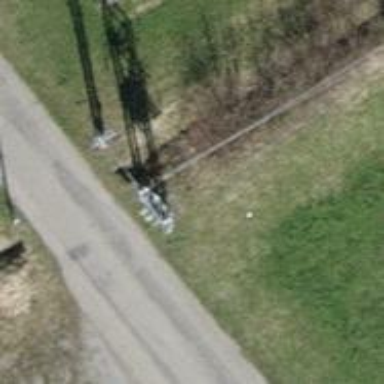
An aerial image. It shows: Distribution transformer on power pole.